Field crop: maize
Growth stage: 2
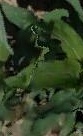
Species: maize